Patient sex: F
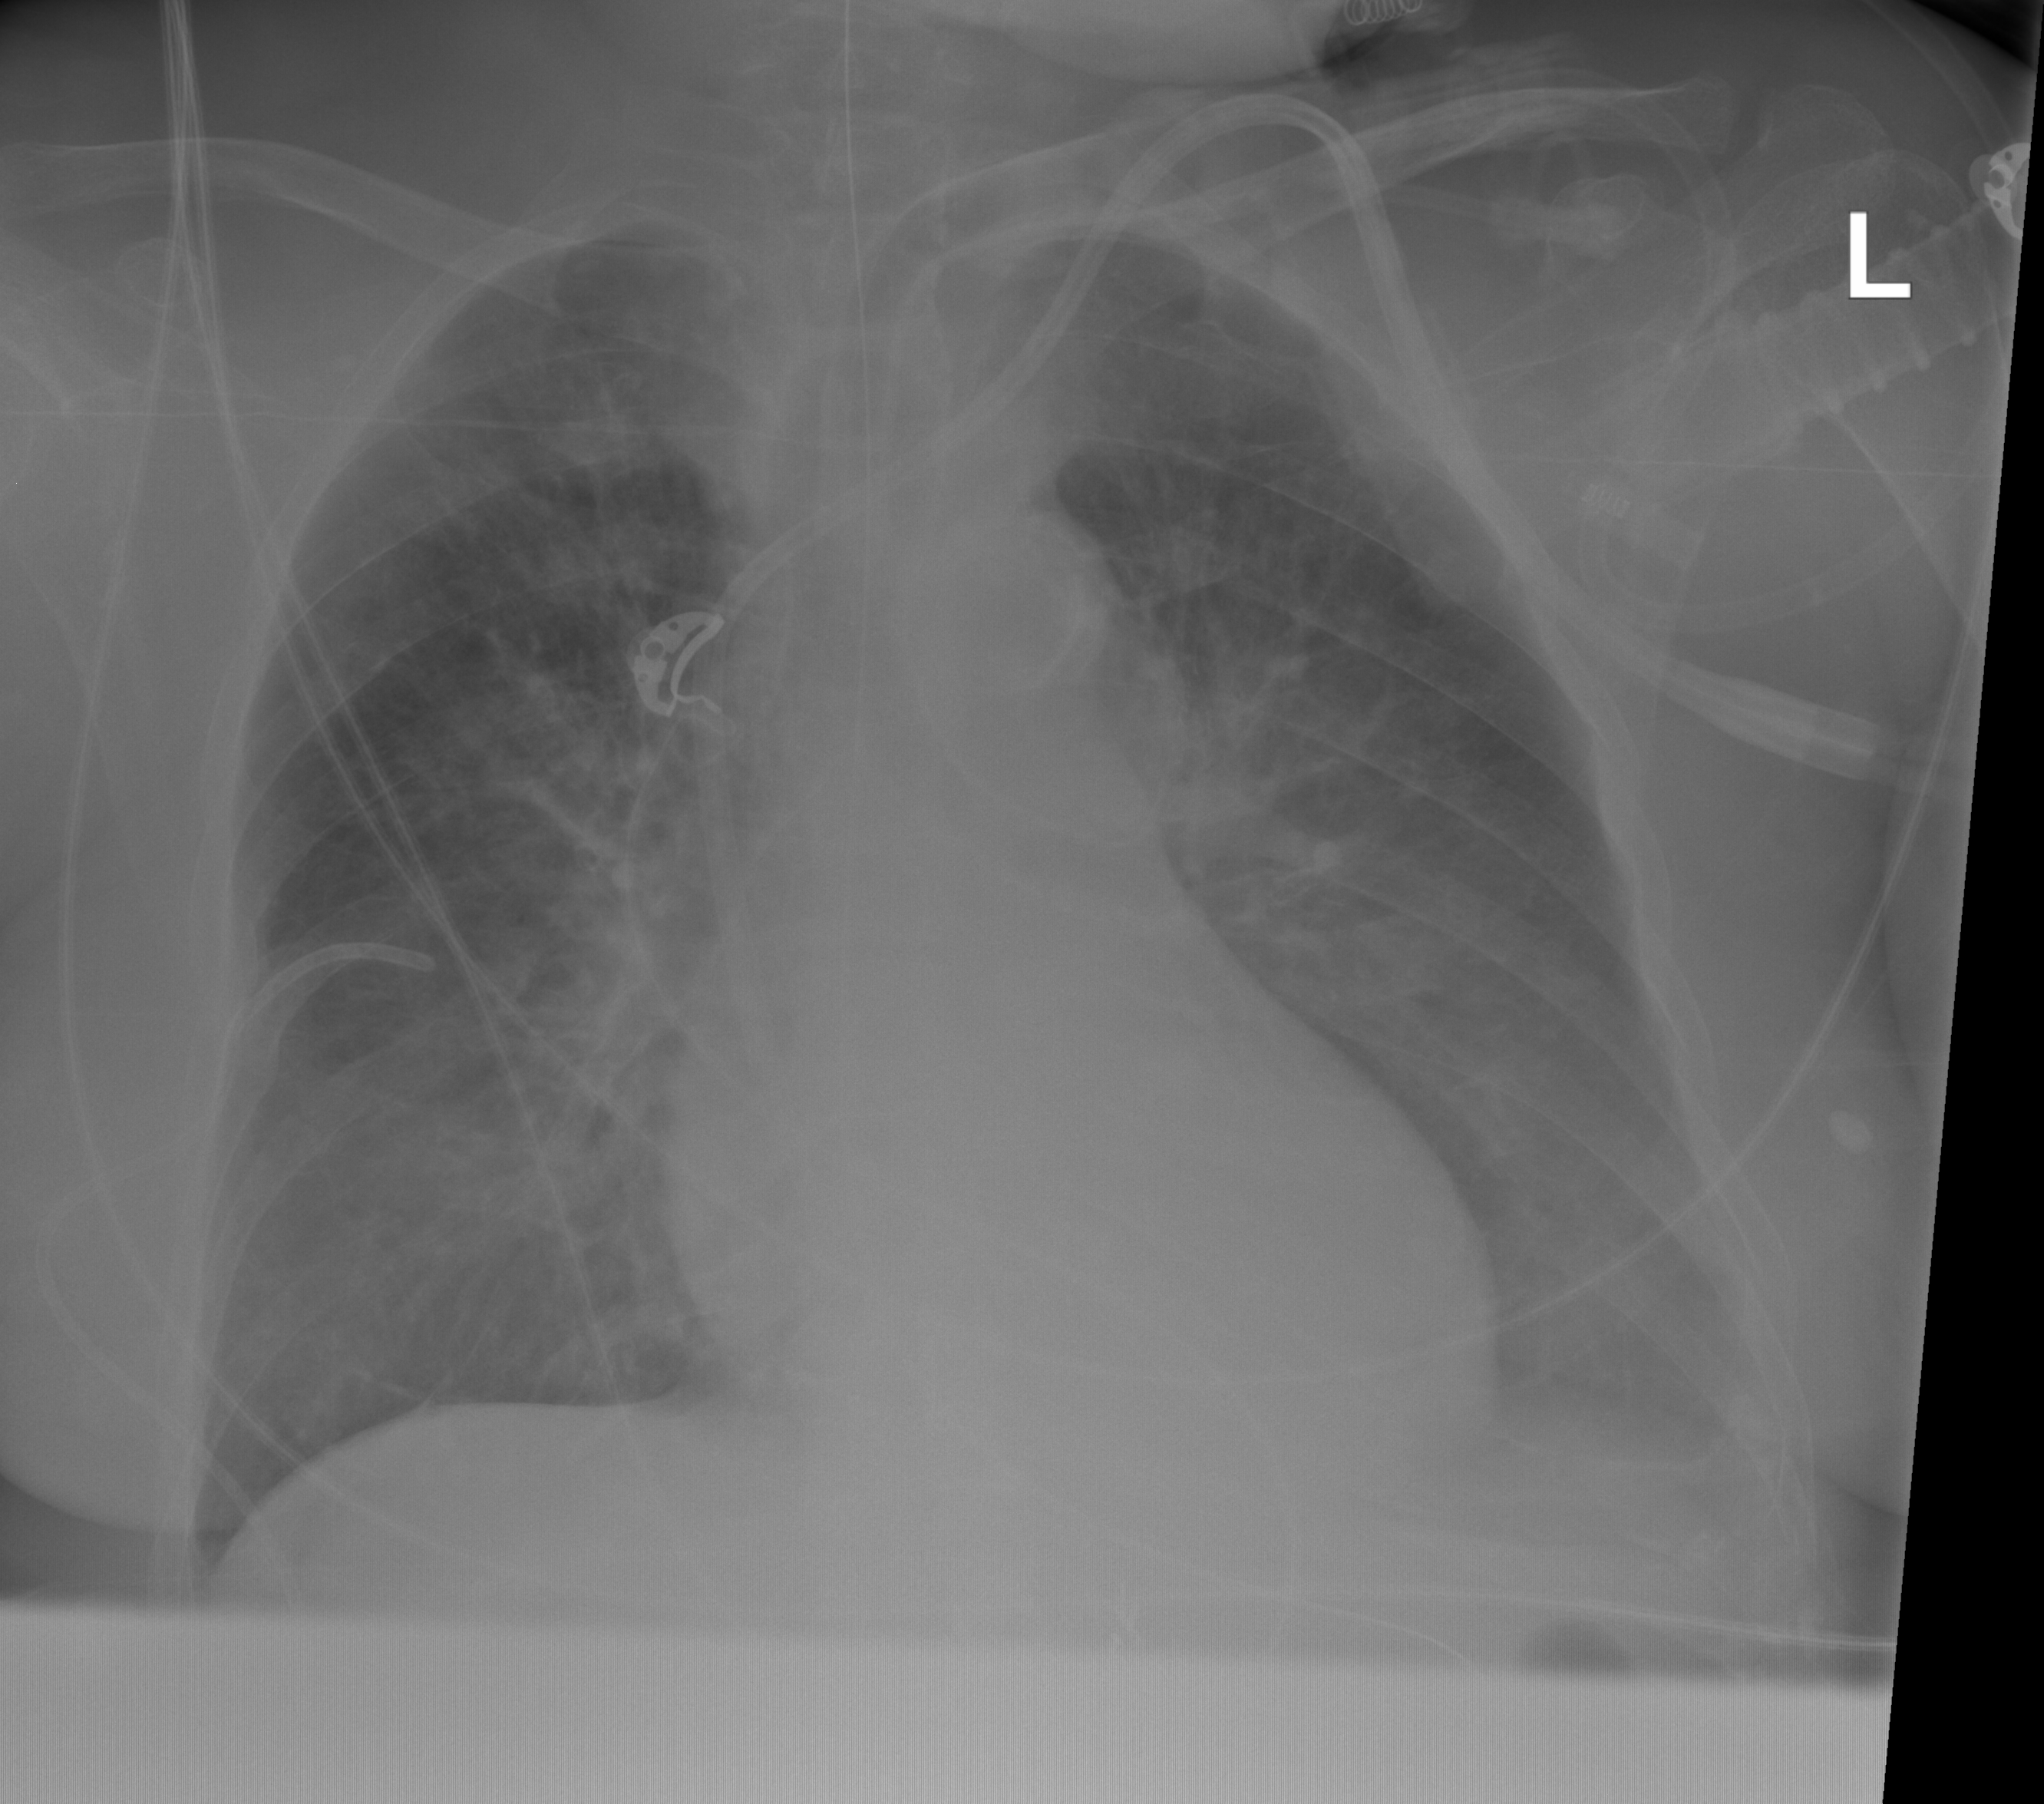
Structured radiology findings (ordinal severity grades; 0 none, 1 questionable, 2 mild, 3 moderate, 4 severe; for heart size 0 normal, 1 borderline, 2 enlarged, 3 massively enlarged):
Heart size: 0
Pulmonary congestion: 0
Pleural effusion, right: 0
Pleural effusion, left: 2
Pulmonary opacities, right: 2
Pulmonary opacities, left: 2
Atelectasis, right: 2
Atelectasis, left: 2